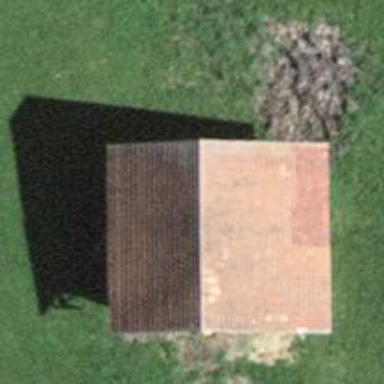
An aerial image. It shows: Barn.